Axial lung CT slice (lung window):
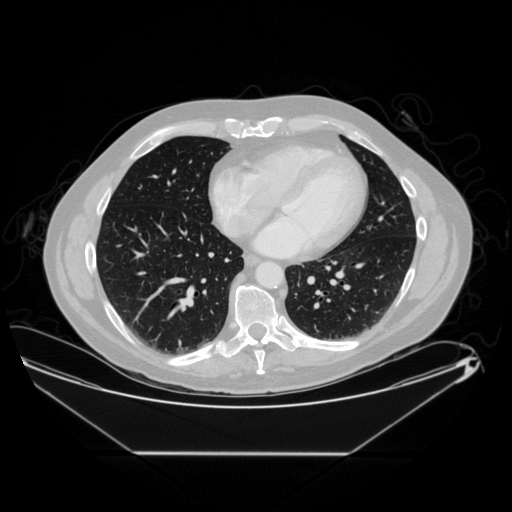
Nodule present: no